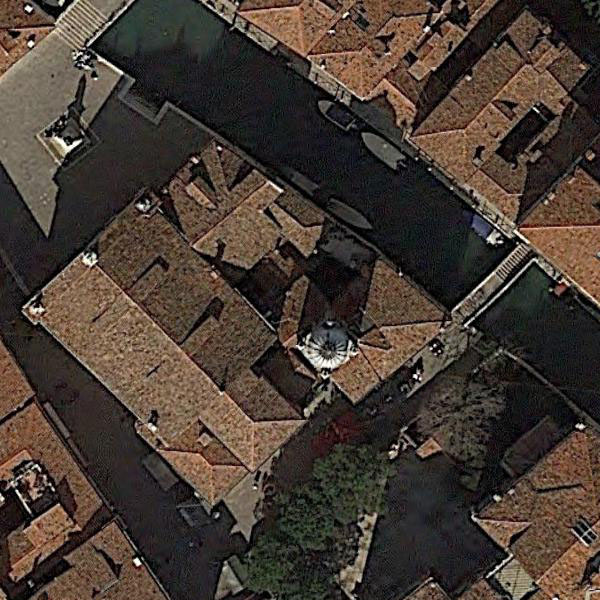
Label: Church